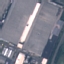
Land use / land cover: Industrial